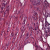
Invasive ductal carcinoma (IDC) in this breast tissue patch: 1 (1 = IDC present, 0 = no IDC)